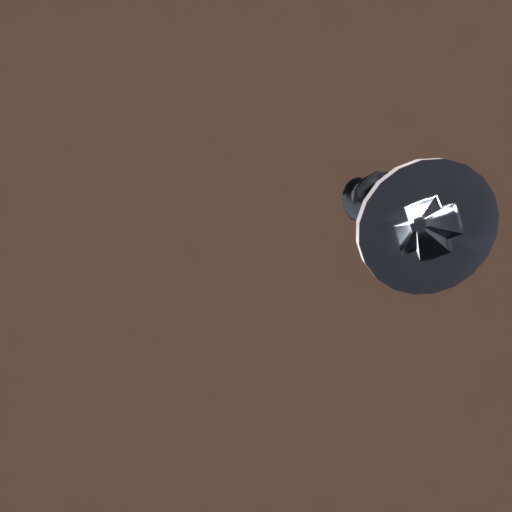
Label: screw